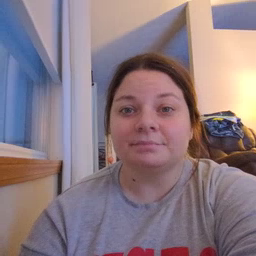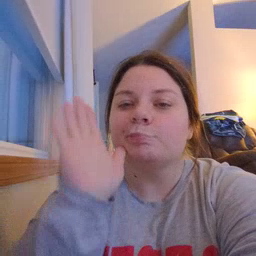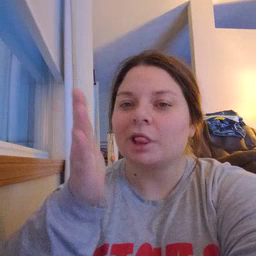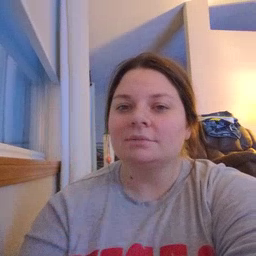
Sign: will